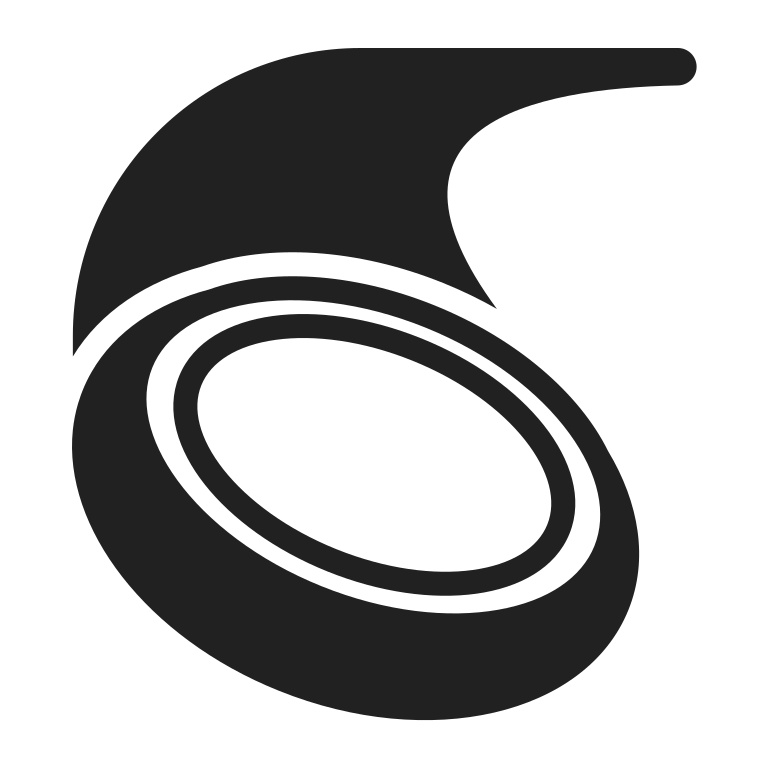
flying disc high contrast